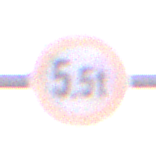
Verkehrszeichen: TatsaechlicheMasse
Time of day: Dawn
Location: Outdoor (RoadRail)
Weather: Clear
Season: NotSpecified
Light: Natural